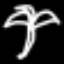
Label: palm tree